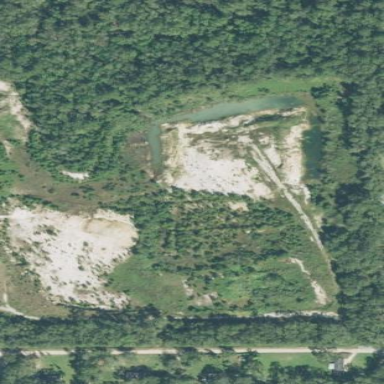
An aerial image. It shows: Quarry for sand extraction.